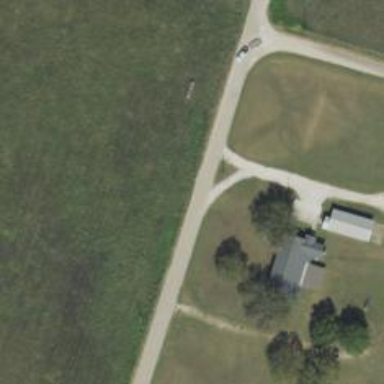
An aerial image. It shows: Driveway leading to service road.